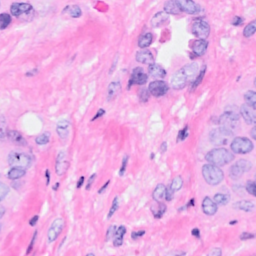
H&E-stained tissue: Breast